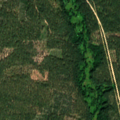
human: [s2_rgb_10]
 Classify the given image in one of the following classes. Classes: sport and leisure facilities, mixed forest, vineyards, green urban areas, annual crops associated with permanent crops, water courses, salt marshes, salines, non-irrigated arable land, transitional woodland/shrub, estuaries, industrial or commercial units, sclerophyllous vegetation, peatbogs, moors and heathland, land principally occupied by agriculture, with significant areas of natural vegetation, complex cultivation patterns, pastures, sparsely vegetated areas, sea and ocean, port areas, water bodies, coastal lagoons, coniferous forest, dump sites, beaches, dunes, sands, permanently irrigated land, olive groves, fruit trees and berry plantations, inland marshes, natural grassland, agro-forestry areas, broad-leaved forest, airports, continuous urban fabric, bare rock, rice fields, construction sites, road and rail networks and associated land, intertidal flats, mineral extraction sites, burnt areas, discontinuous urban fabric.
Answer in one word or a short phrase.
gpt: broad-leaved forest, coniferous forest